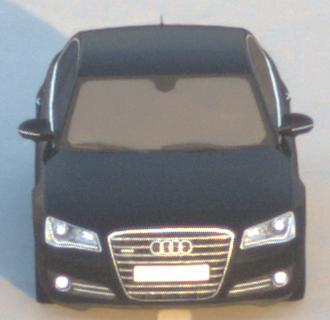
Make: Audi
Model: A8 D4
Model produced from: 2009
Model produced until: 2017
Doors: 4
Color: black
Road condition: dry road
Daytime: sunrise or sunset
Contrast: medium contrast